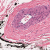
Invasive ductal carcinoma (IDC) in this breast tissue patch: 0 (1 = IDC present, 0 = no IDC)